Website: macys
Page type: gifting
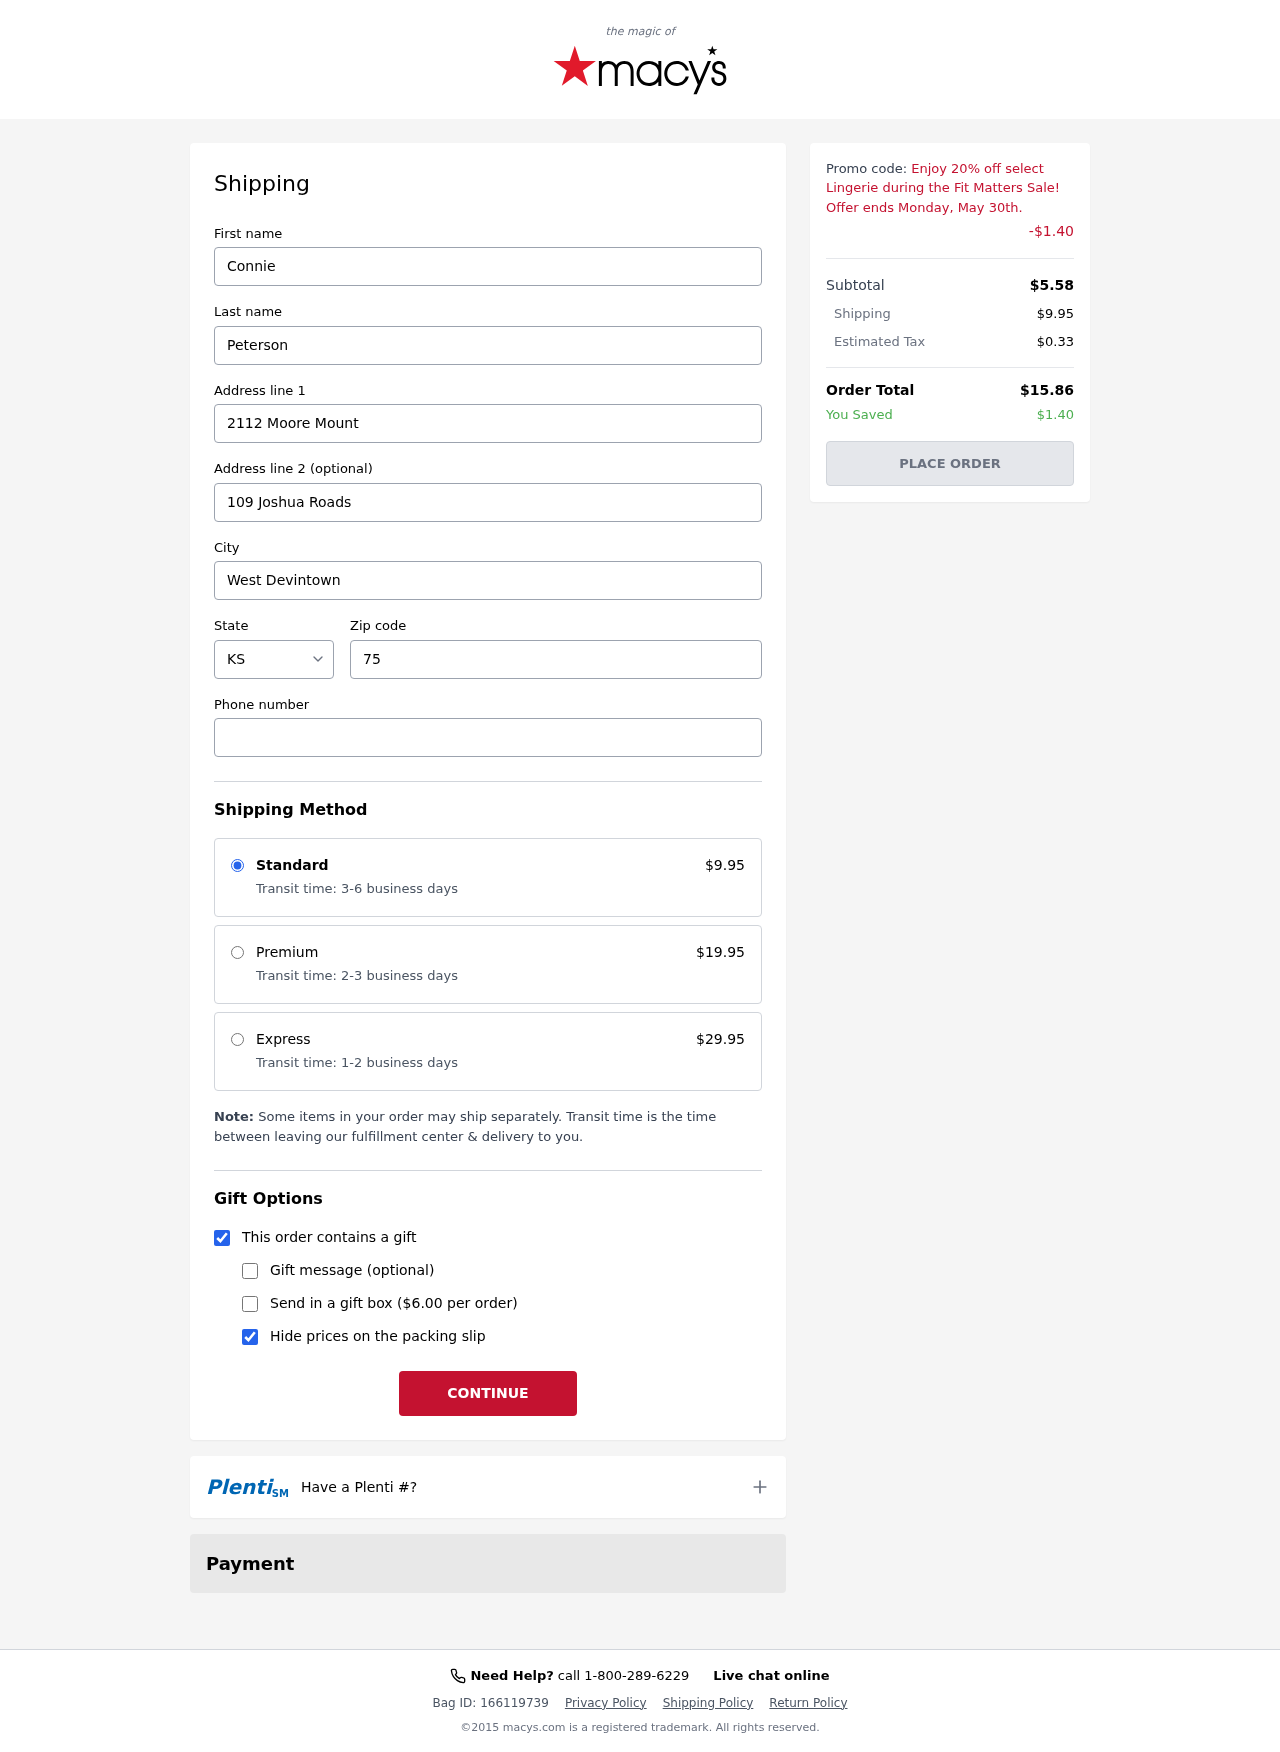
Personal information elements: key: PII_CITY
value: West Devintown
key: PII_FIRSTNAME
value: Connie
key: PII_LASTNAME
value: Peterson
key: PII_PHONE
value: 4679224331
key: PII_POSTCODE
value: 75203
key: PII_STATE_ABBR
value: KS
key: PII_STREET
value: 2112 Moore Mount
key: PII_STREET2
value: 109 Joshua Roads
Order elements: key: ORDER_SHIPPING_COST
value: $9.95
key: ORDER_DISCOUNT
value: -$1.40
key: ORDER_SUBTOTAL
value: $5.58
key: ORDER_TAX
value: $0.33
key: ORDER_TOTAL
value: $15.86
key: ORDER_SAVINGS
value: $1.40